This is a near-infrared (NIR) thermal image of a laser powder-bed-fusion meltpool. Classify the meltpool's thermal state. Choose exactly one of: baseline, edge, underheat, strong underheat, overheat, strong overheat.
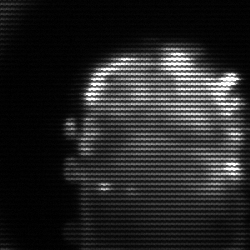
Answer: baseline